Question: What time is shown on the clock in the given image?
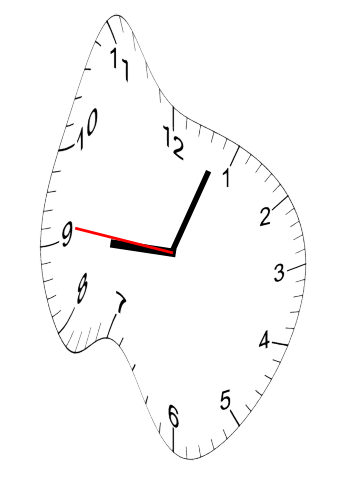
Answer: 09:03:46